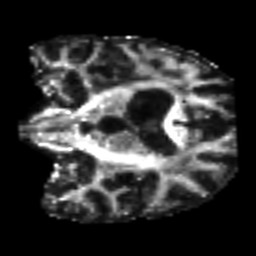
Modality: FA
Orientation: coronal
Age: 80
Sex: female
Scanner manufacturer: siemens
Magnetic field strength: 3 T
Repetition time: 7.3 s
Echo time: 0.087 s